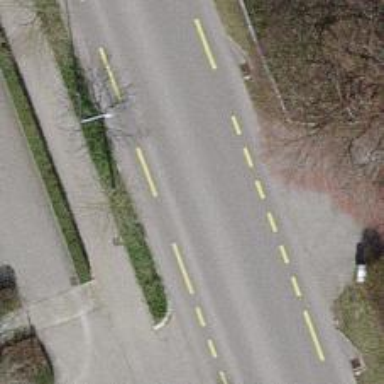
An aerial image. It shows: Residential road with designated cycle lane.